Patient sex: M
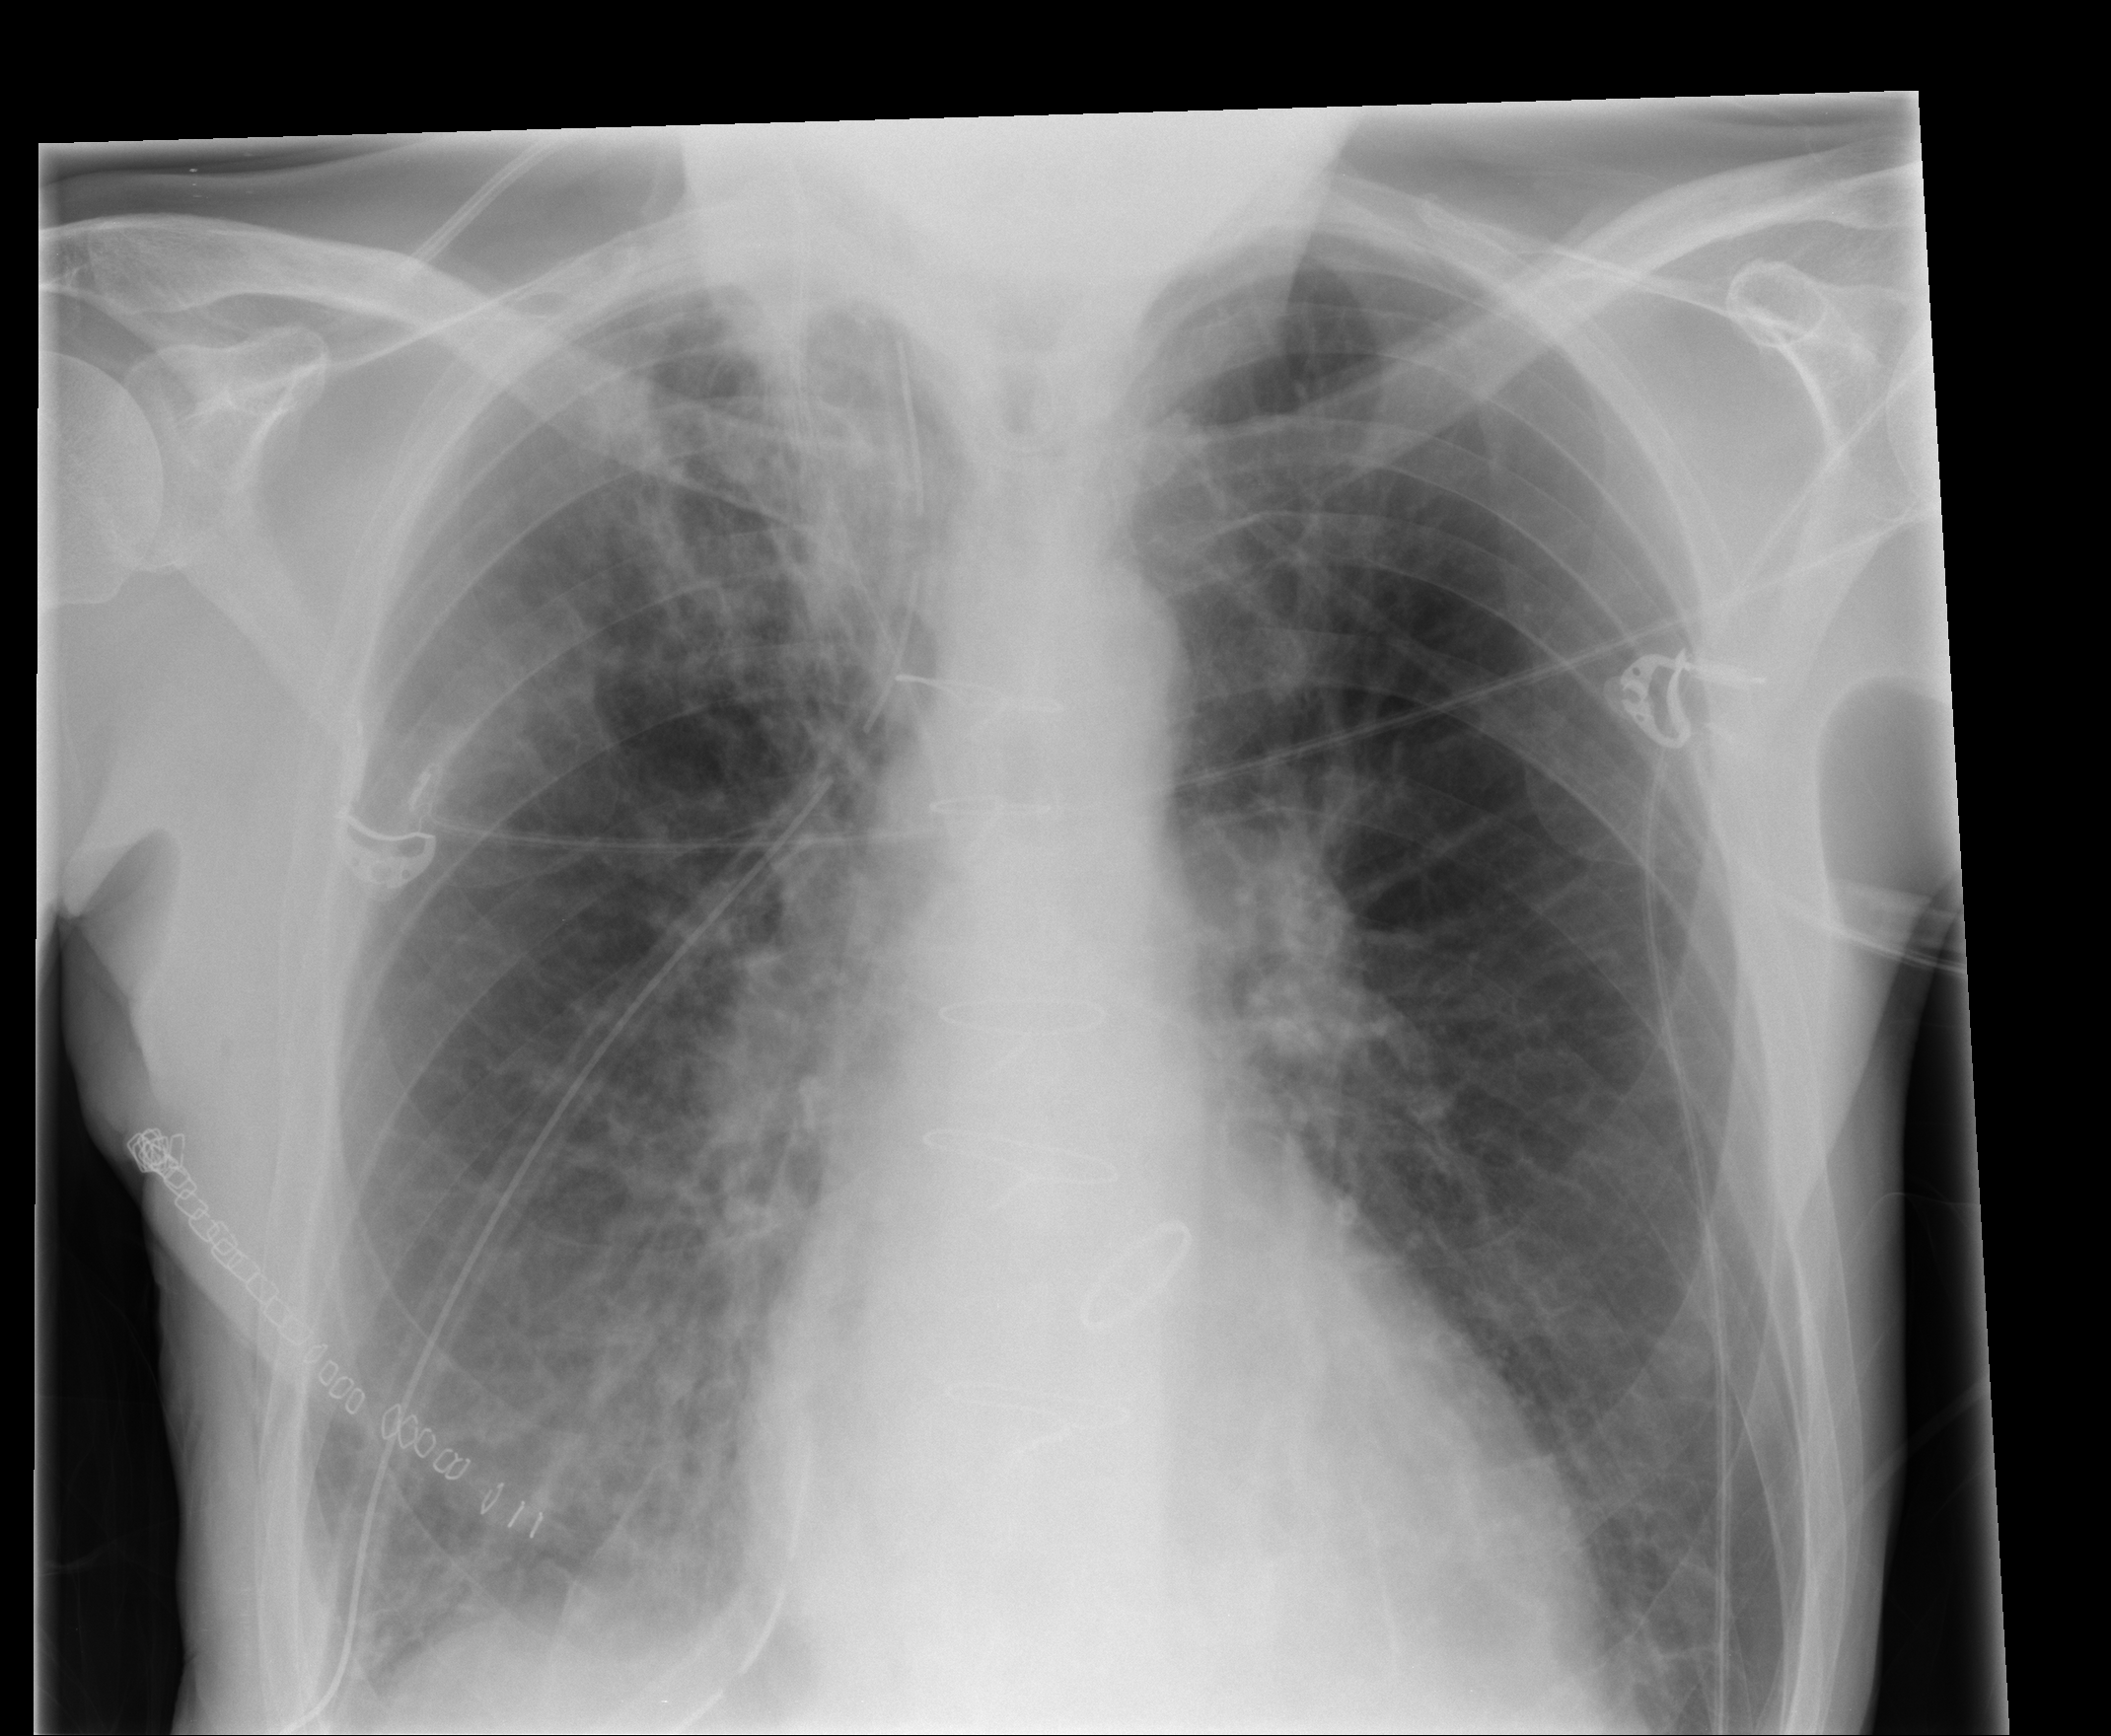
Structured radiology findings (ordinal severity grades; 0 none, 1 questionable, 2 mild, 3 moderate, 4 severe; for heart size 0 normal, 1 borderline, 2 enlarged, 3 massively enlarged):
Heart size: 0
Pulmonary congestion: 0
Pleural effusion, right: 0
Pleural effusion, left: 0
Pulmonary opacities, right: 1
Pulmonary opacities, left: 0
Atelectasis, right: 2
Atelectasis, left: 0